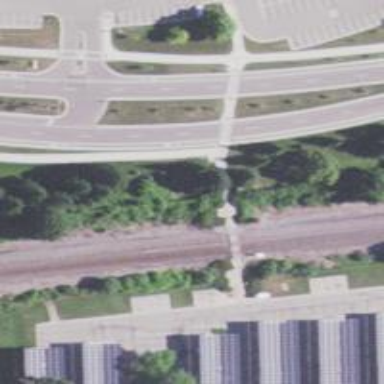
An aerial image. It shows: Crossing for the railway.